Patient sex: M
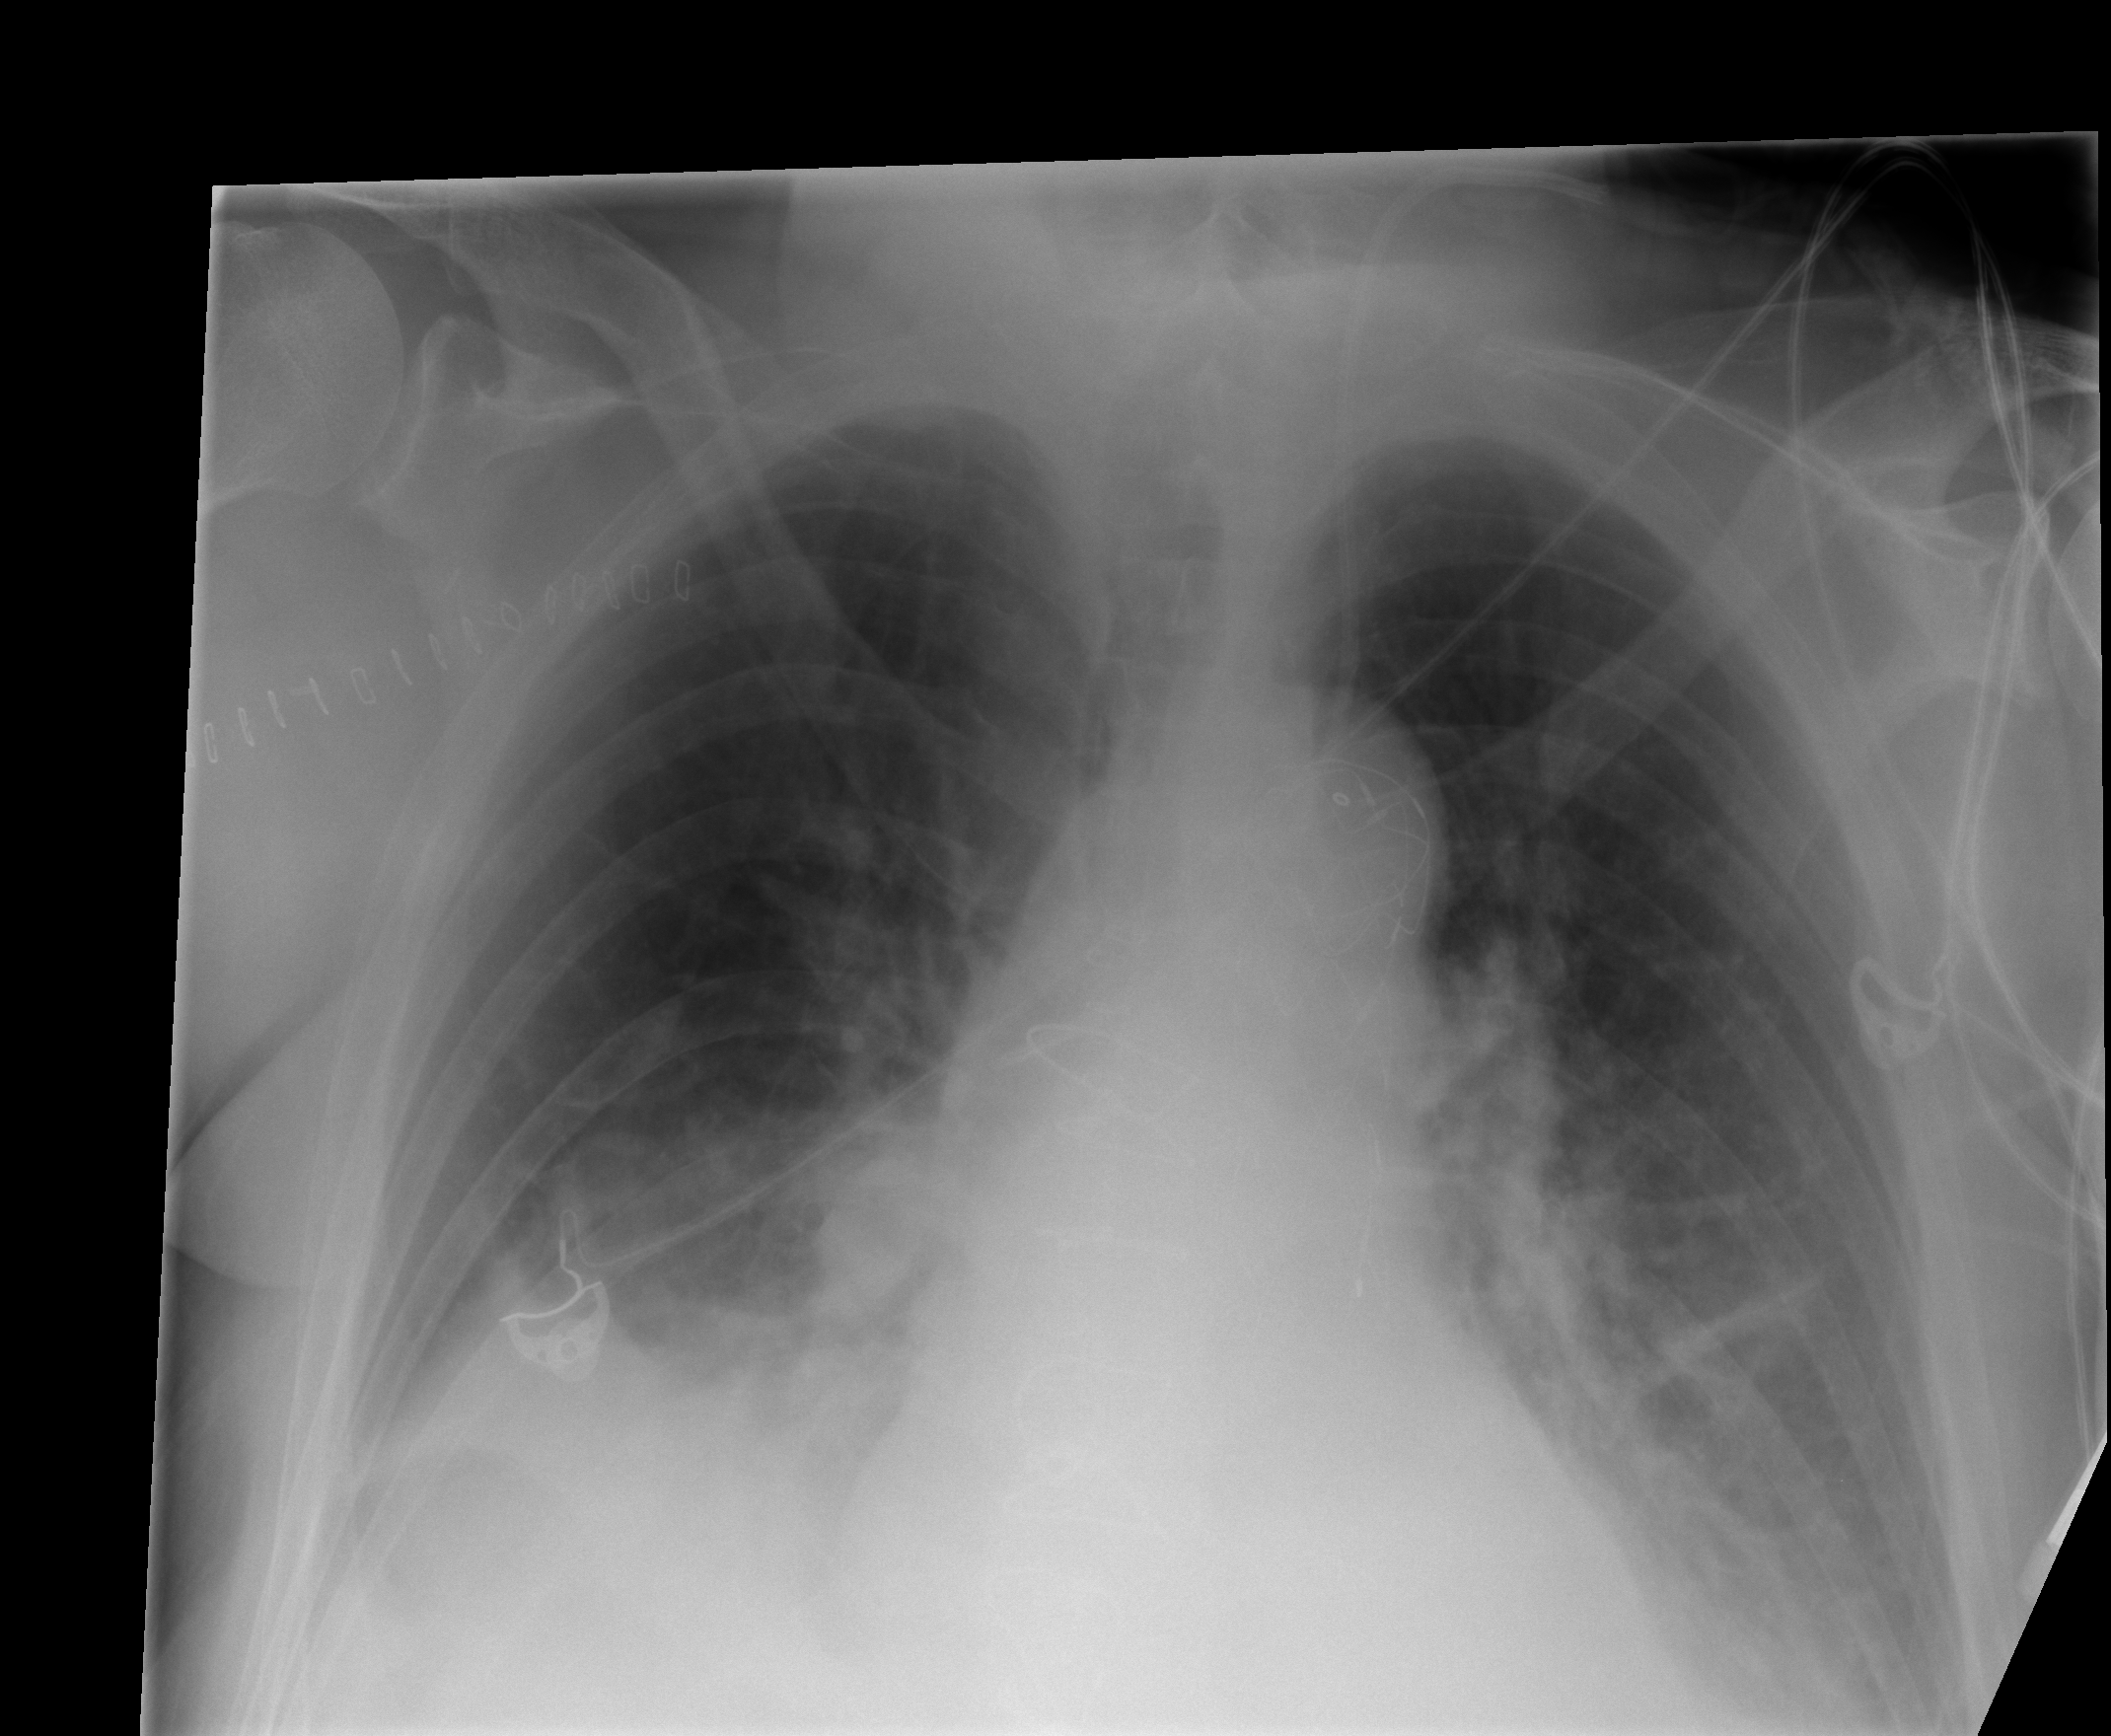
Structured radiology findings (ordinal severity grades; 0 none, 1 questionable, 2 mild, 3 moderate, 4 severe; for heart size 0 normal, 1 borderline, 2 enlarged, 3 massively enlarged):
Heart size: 0
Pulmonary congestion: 2
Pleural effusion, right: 3
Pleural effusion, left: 2
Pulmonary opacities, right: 1
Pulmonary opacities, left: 1
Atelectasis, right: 2
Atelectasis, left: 2